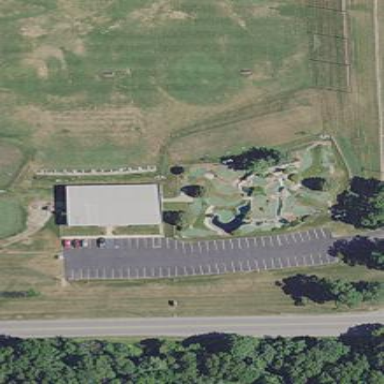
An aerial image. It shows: Miniature golf leisure land.